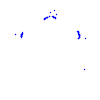
Particle: proton